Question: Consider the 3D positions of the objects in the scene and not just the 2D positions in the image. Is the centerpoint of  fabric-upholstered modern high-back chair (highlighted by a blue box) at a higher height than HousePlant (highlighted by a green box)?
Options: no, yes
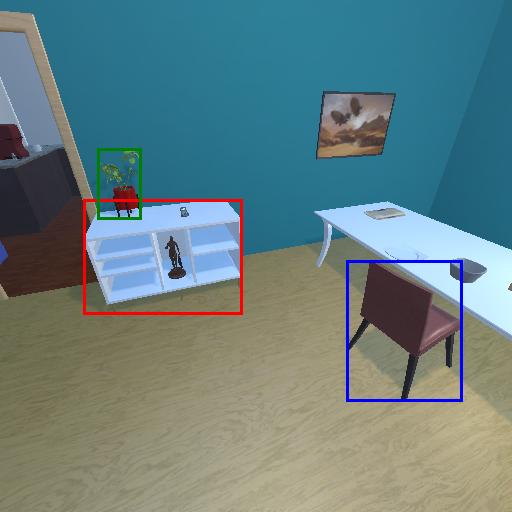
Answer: no